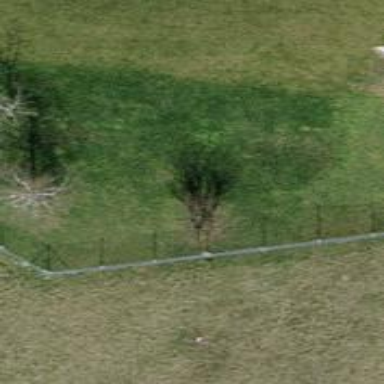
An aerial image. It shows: Mixed leaf type tree in natural setting.